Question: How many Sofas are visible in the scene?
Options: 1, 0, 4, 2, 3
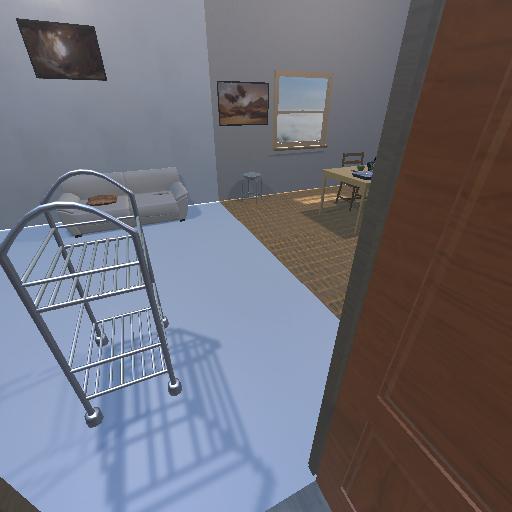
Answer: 1